Question: how we can create a couple of uitableview in view controller.let we have two categories of pizza like veg and non veg. how we can show veg pizza in left uitableview and non veg pizza in right uitableview. .
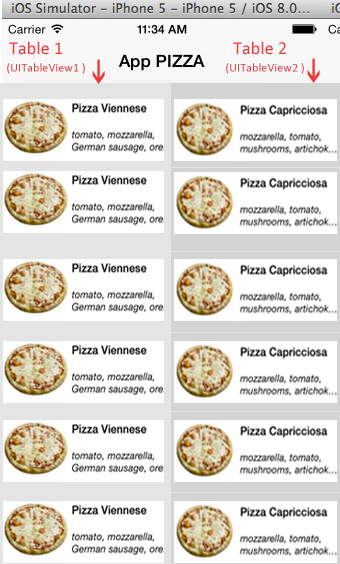
Answer: I would create 2 UITableViews into your ViewController.
Create a TableViewController and set the Delegate and Datasource to them.
Then create 2 Tags (for each Table) and then use in every tableView method your tag identifier.
For Example:
'''
override func tableView(tableView: UITableView, numberOfRowsInSection section: Int) -> Int {
if(tableView.tag == 0) {
// return count of normal pizza
} else {
// return count of veg pizza
}
}
'''